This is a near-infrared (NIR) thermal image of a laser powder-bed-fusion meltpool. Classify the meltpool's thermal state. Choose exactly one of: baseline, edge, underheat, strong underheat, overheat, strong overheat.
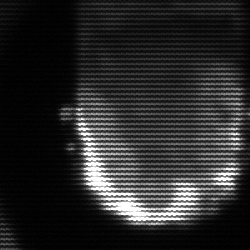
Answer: baseline